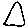
Label: triangle